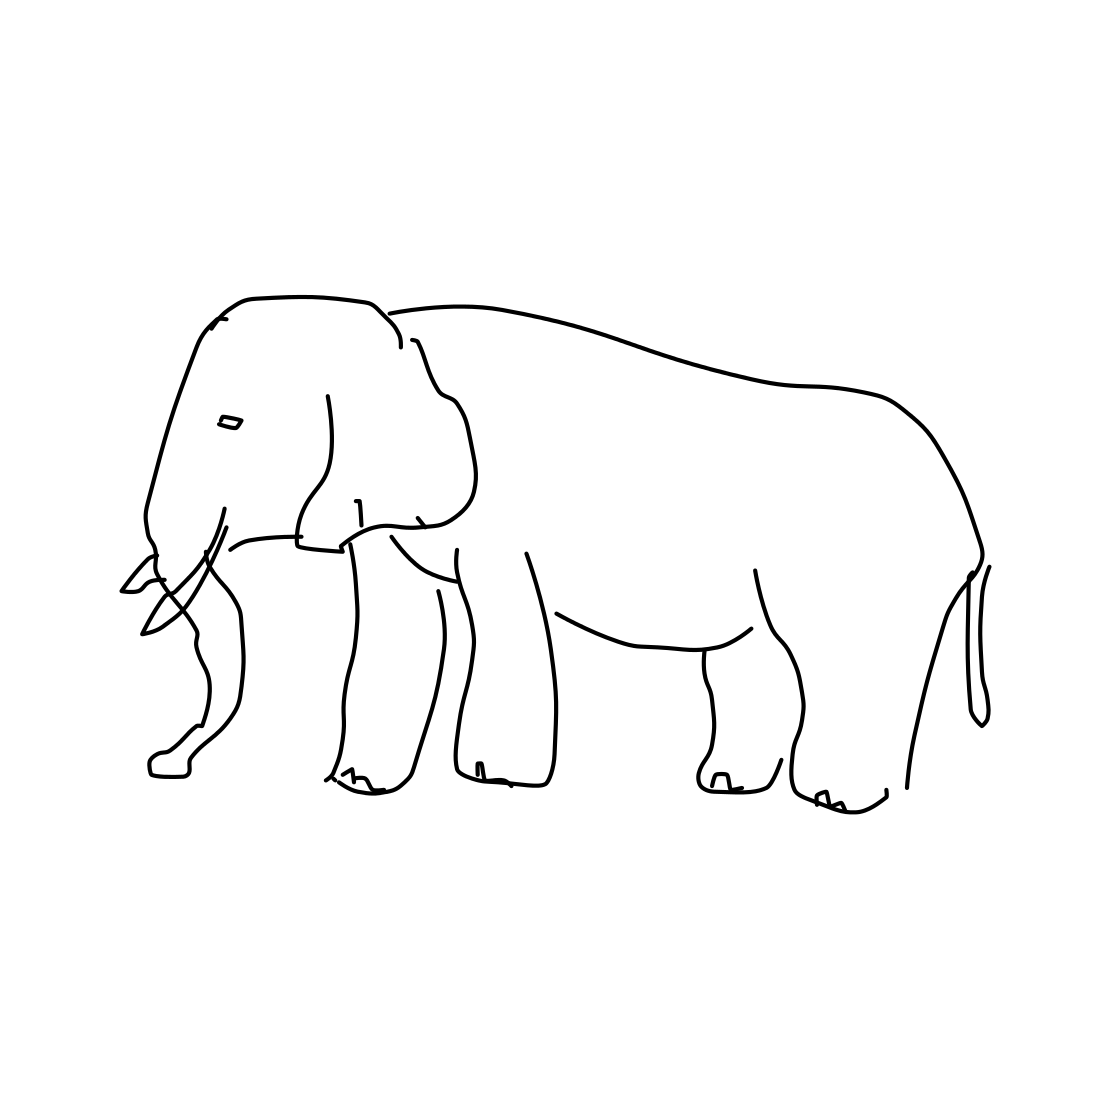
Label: elephant